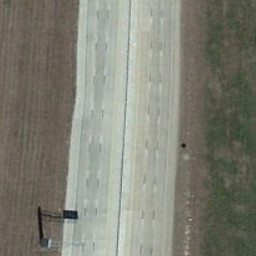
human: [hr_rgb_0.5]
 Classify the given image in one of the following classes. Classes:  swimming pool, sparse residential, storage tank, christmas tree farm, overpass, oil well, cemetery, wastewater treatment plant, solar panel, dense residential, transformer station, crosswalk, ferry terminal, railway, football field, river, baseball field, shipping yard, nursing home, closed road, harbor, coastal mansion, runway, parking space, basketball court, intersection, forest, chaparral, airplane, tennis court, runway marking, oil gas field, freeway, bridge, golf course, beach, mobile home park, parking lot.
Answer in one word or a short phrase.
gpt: freeway